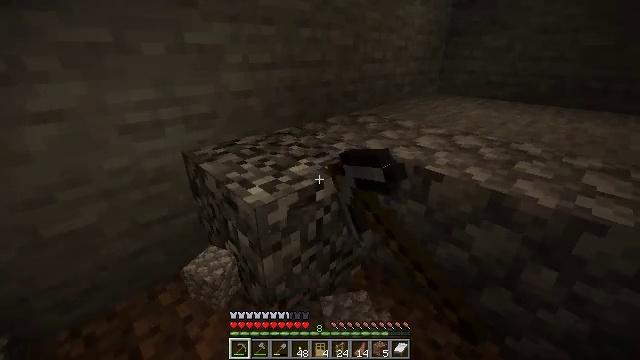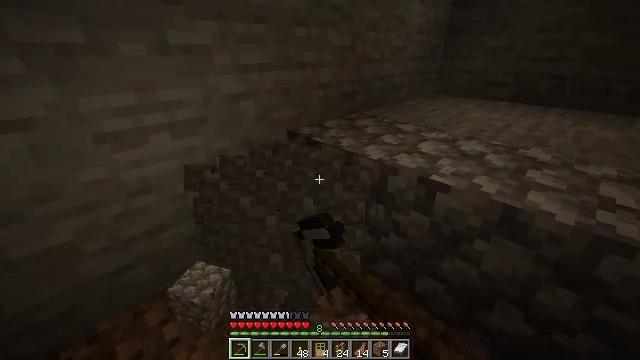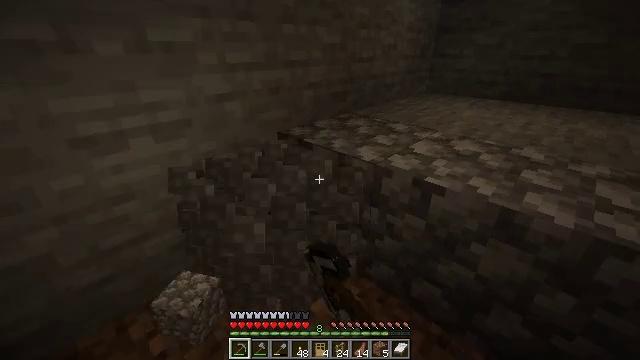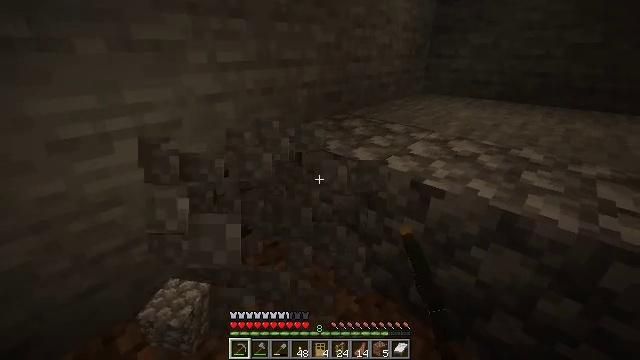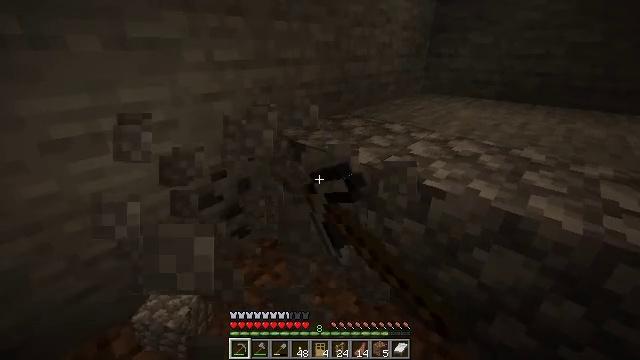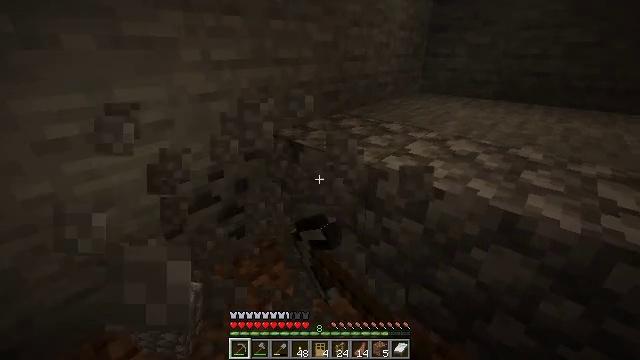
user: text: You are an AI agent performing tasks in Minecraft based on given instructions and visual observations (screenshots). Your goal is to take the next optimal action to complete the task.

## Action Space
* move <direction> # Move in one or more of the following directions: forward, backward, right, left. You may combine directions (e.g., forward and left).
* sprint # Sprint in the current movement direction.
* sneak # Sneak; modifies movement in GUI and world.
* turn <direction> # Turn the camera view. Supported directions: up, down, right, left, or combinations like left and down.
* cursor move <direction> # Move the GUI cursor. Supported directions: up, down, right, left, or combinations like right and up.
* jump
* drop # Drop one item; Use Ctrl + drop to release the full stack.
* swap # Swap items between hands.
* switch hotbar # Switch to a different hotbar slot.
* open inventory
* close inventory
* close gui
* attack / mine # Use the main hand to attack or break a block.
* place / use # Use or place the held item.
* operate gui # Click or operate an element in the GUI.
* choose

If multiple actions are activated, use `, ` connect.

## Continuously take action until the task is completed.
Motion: motion action
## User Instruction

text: Gather materials such as cobblestone.
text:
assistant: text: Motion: attack / mine
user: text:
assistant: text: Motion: turn right, attack / mine
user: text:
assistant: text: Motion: turn right, attack / mine
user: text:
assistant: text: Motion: attack / mine
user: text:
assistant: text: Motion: attack / mine
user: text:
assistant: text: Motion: attack / mine